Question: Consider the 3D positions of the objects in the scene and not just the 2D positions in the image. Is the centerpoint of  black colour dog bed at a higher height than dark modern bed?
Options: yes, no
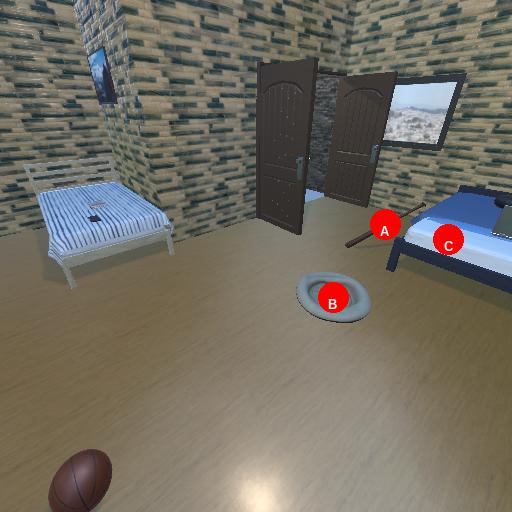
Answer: yes